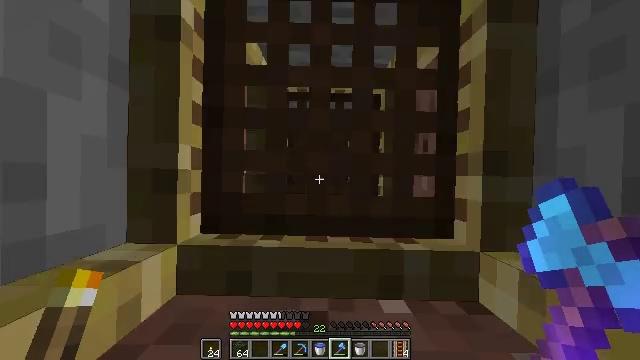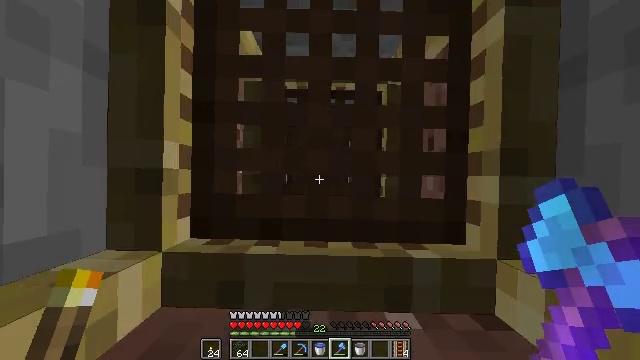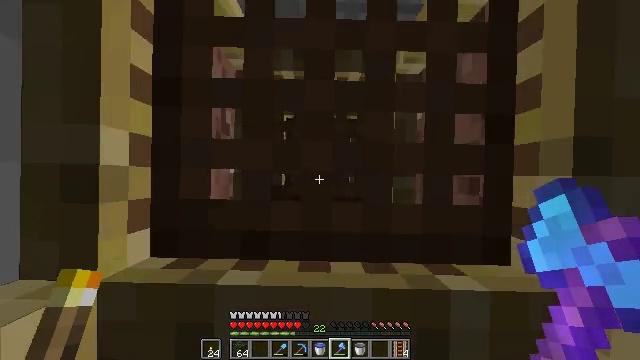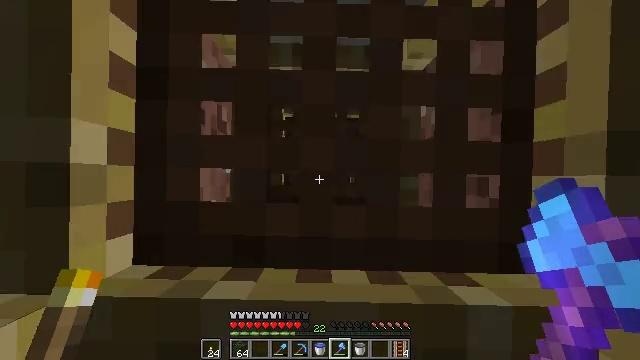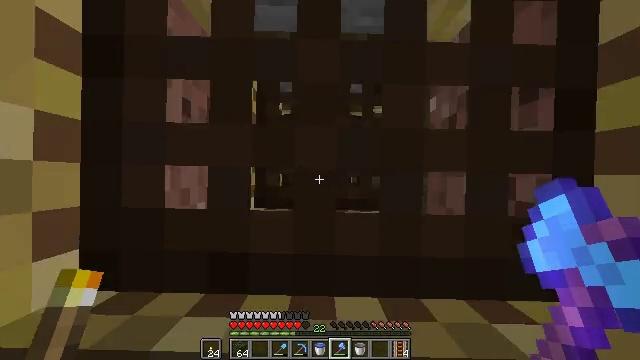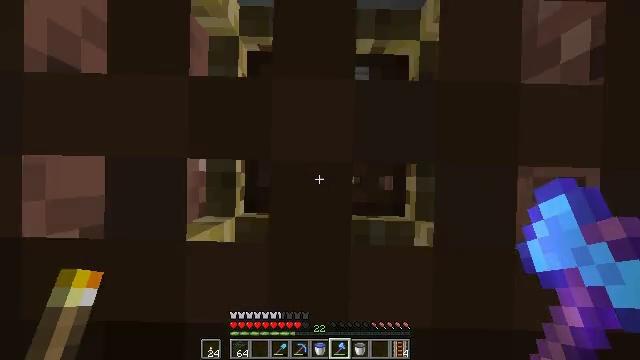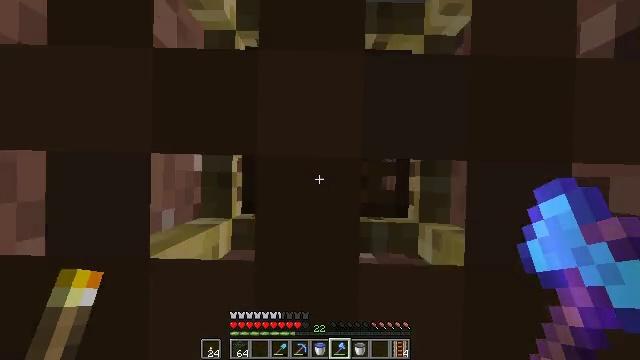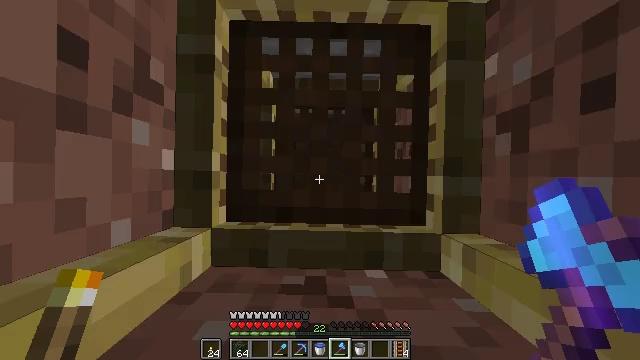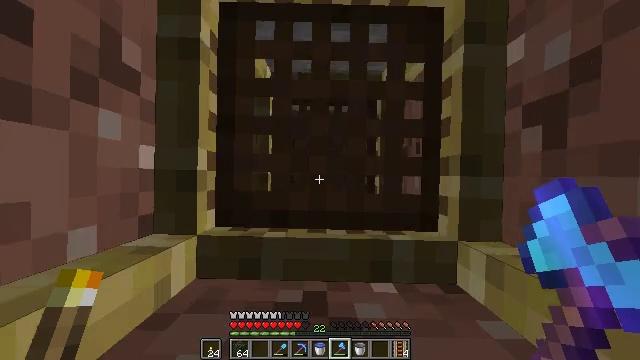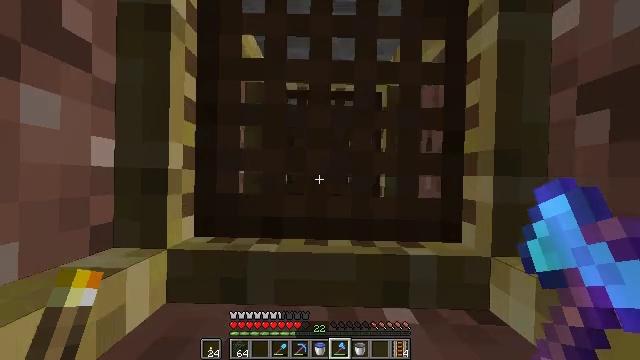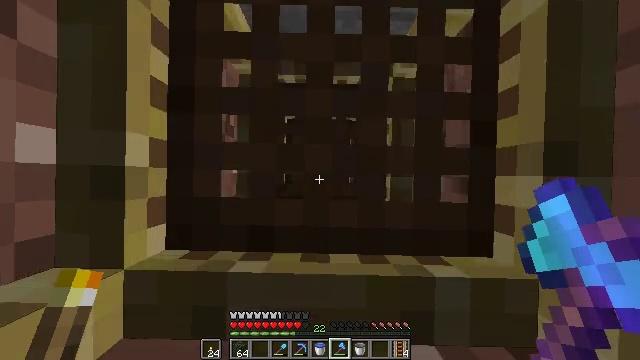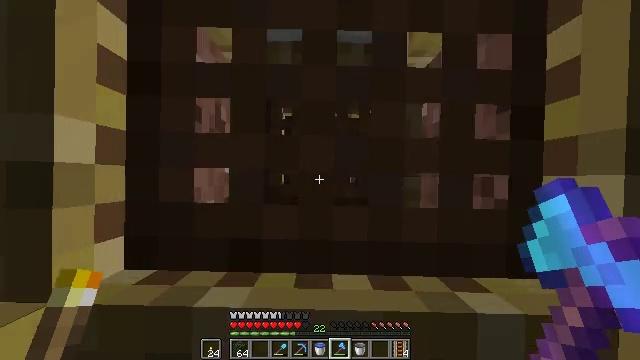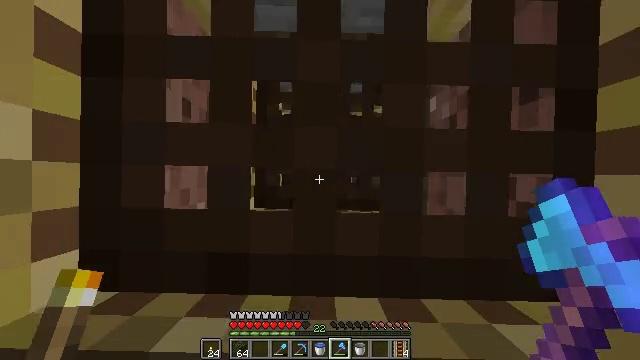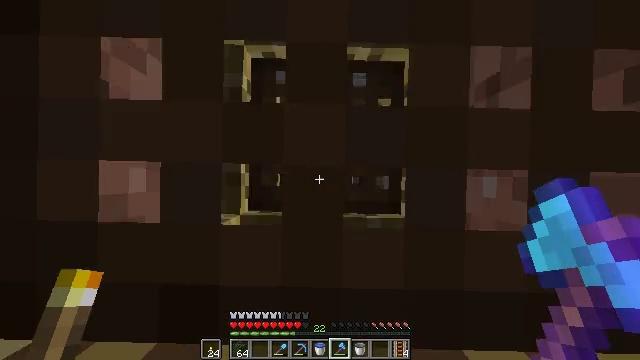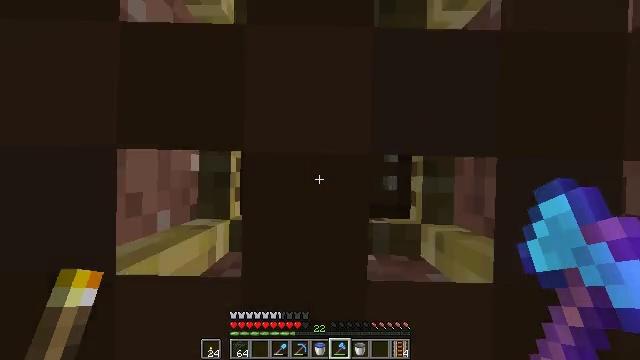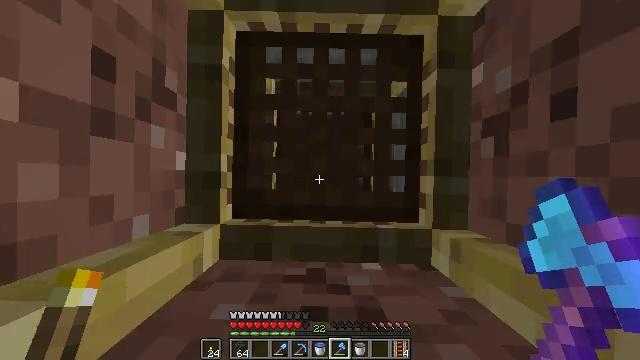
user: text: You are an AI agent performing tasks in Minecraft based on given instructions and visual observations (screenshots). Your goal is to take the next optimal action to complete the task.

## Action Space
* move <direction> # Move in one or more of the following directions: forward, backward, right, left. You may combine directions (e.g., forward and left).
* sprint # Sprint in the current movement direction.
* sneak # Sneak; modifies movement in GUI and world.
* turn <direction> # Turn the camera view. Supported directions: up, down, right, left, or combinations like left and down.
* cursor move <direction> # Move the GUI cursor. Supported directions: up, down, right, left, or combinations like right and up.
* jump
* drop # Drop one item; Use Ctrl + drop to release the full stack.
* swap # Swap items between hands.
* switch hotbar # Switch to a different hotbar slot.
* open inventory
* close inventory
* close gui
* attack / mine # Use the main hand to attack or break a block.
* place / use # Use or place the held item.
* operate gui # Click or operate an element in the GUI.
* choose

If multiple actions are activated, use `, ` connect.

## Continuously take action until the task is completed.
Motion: motion action
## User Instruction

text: Gather the ladder by attacking it.
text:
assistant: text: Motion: jump
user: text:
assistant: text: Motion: jump
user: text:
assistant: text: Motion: jump
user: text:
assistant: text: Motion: jump
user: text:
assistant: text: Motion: jump
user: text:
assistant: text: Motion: jump
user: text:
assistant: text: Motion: jump
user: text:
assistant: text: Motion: jump
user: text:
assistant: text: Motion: jump
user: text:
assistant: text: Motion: jump
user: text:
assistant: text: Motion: jump
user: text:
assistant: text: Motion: jump
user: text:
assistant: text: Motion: jump
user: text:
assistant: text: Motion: jump
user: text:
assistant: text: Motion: jump
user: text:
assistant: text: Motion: jump
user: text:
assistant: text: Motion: jump
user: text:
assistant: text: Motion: jump
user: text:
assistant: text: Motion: jump
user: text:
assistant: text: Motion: jump
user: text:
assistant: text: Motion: jump
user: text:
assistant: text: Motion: jump
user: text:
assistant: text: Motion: jump
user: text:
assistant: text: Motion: jump
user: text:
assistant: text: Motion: jump
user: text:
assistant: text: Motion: jump
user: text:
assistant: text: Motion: jump
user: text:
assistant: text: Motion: jump
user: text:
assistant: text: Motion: jump
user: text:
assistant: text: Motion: jump